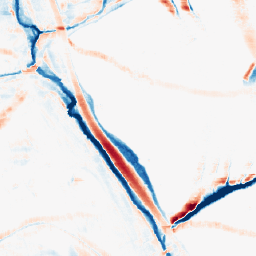
Category: morphological
Decomposition family: morphological_rect
Decomposition parameters: operation: average
width: 20
height: 10
Upsampling method: nearest
Upsampling parameters: scale: 2
Upsampling scale: 2